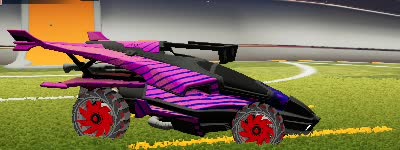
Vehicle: aftershock